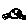
Label: cat